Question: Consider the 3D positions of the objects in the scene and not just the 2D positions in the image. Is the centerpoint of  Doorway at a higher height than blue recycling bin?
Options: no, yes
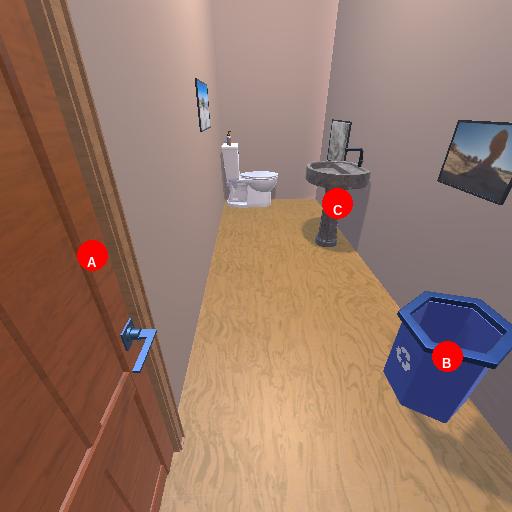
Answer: no